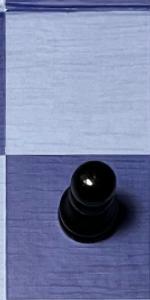
Label: Pawn_Black